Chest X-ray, AP view. Patient: 68 years old, sex M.
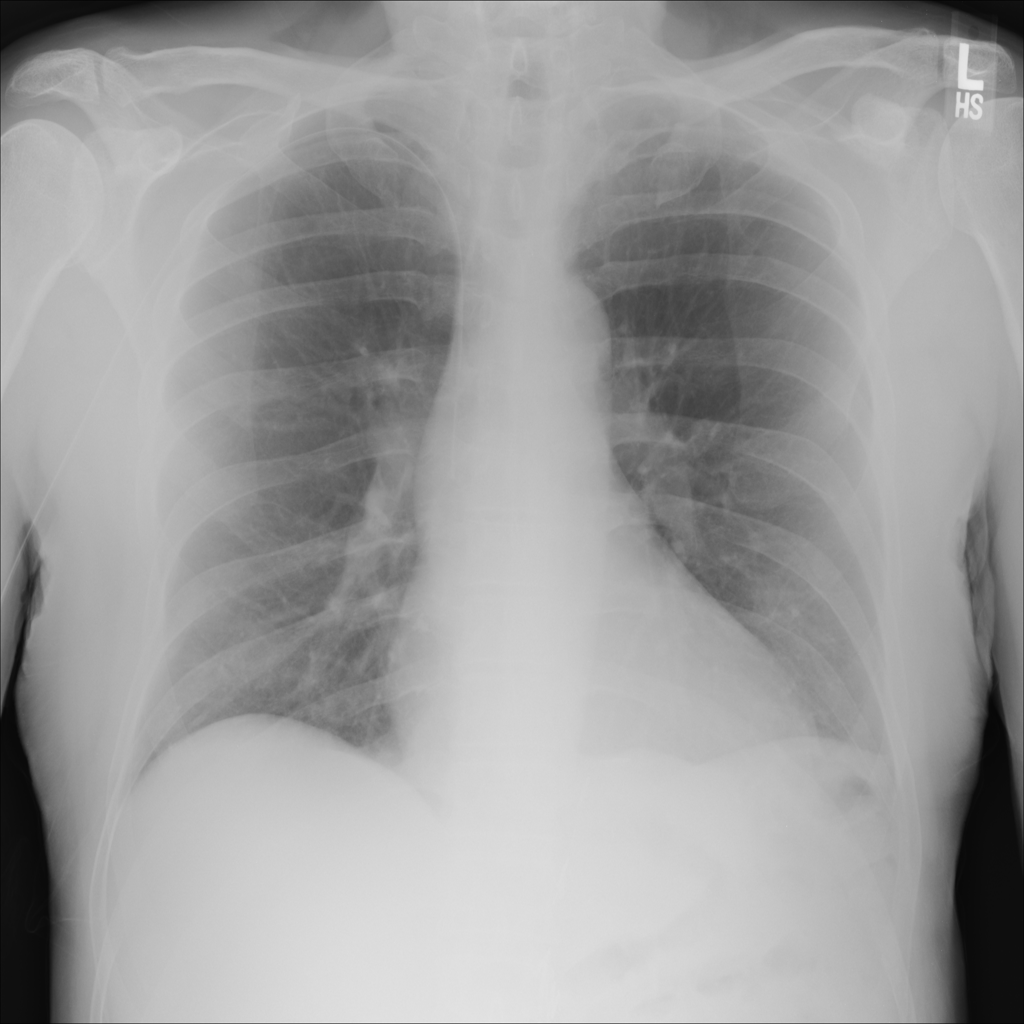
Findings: No Finding